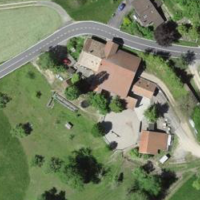
EUNIS habitat code: 25
Species observed at this site:
Rhamnus cathartica